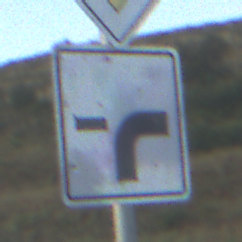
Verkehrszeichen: VerlaufVorfahrtsstrasse9
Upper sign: Vorfahrtsstrasse
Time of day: SunriseSunset
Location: Outdoor (RoadRail)
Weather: PartlyCloudy
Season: NotSpecified
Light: Natural